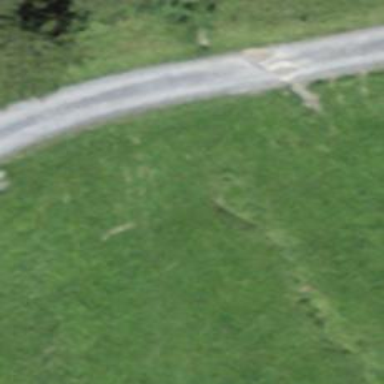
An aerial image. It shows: Culvert tunnel.